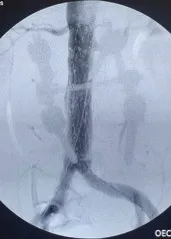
Postoperative angiography in anteroposterior plane with AFX - Endologix 22-70/I16-30 and Vela 25-25/C75.
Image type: radiology (x_ray)